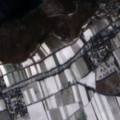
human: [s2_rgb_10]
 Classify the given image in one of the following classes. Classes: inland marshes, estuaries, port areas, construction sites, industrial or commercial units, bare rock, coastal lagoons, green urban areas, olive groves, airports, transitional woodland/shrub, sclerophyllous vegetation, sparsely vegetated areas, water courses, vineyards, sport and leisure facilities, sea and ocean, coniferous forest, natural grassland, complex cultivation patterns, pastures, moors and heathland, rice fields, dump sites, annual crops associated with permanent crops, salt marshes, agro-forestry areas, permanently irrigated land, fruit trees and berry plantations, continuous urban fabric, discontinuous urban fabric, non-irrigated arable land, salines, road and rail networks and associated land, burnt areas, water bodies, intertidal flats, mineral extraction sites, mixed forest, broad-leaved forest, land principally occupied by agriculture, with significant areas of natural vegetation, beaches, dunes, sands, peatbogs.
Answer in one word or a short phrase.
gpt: discontinuous urban fabric, non-irrigated arable land, land principally occupied by agriculture, with significant areas of natural vegetation, coniferous forest, mixed forest